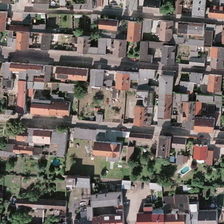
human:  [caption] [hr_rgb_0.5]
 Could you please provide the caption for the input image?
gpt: many buildings and green trees are in a dense residential area .

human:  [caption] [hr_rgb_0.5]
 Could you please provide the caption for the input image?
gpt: many buildings and green trees are in a dense residential area .

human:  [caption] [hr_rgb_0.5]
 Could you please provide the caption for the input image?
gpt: many buildings and green trees are in a dense residential area .

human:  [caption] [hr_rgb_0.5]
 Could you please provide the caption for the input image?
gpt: many buildings and green trees are in a dense residential area .

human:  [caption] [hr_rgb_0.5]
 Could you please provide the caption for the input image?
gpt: many buildings and green trees are in a dense residential area .